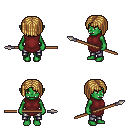
a pixel art fantasy rpg character, female body template, orc, green skin, maroon tunic, metal pants, blonde pageboy hairstyle, spear, four views (front, back, left, right), 2x2 character sprite sheet, small pixel art, hard edges, no anti-aliasing